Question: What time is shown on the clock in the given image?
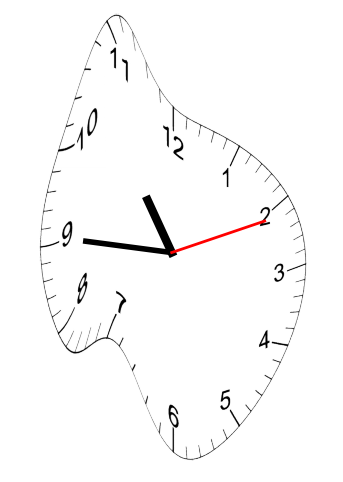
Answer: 10:45:11